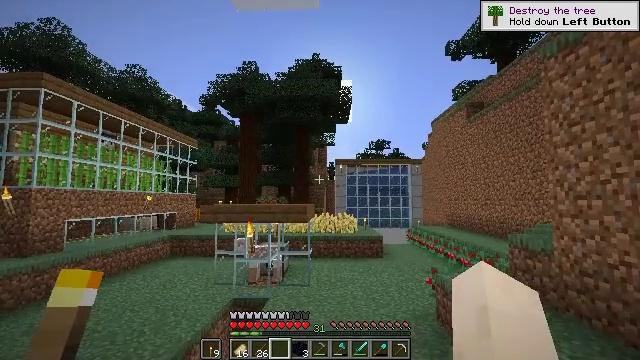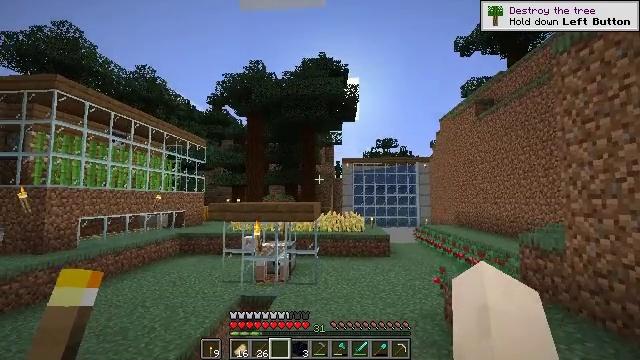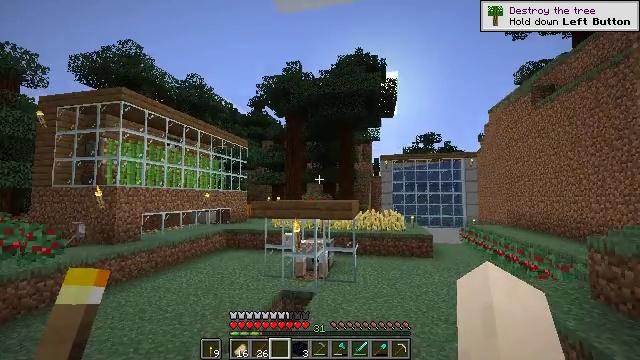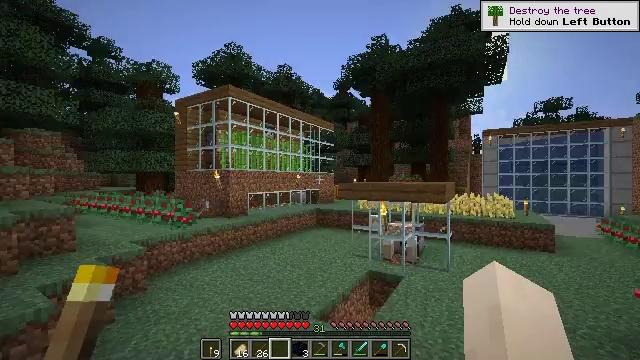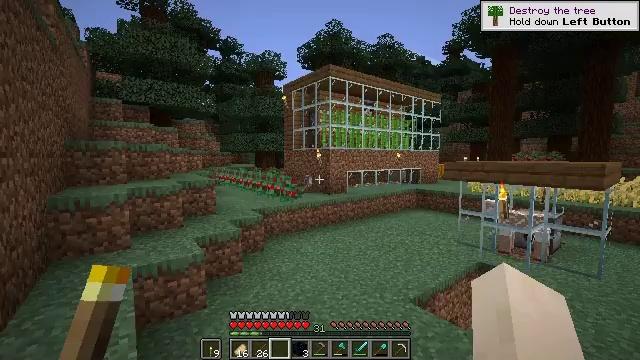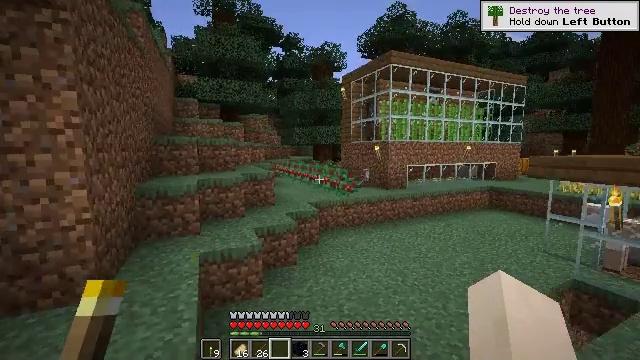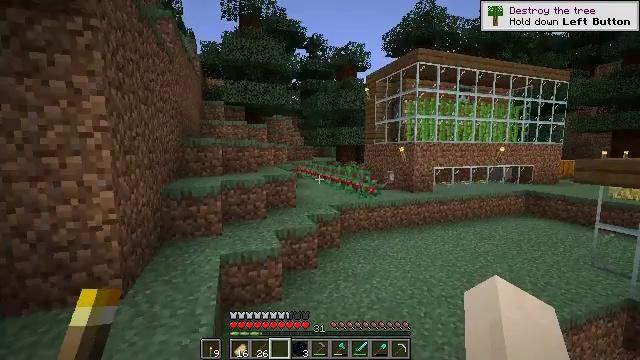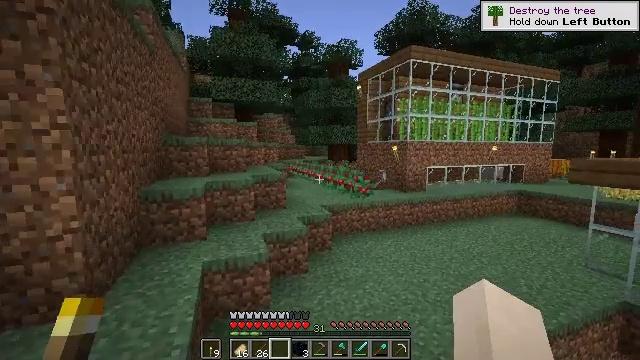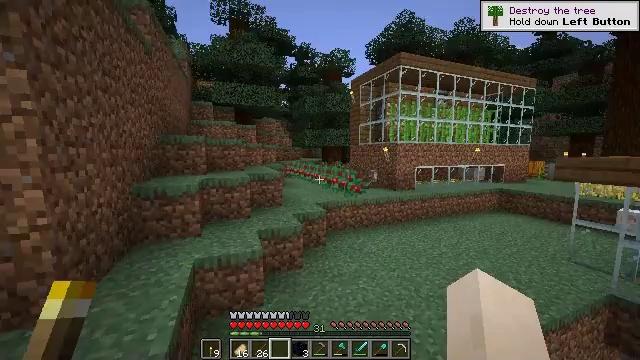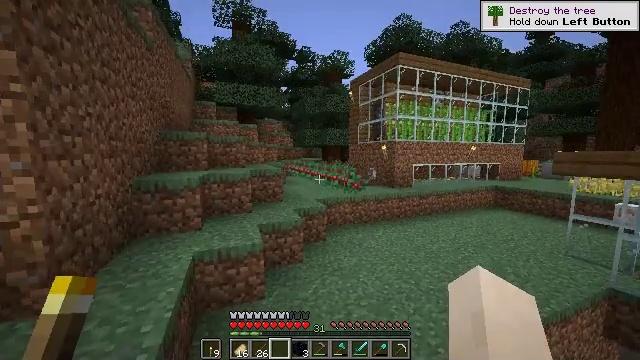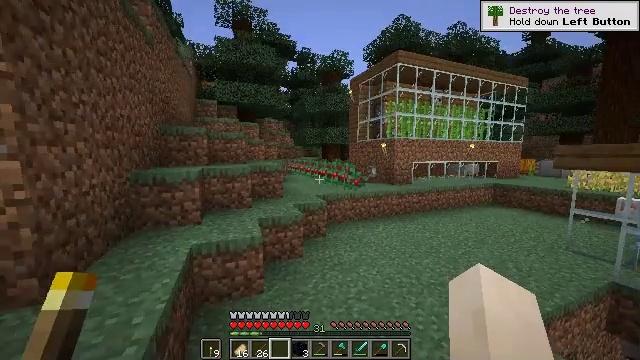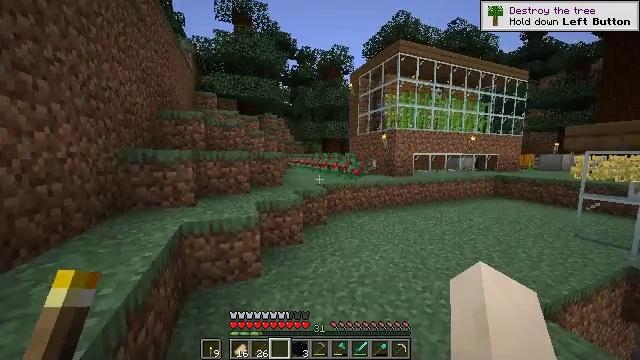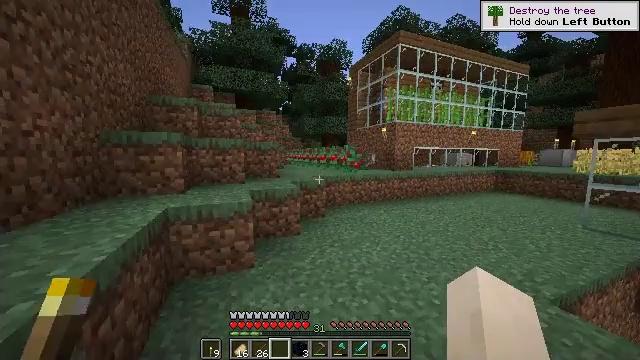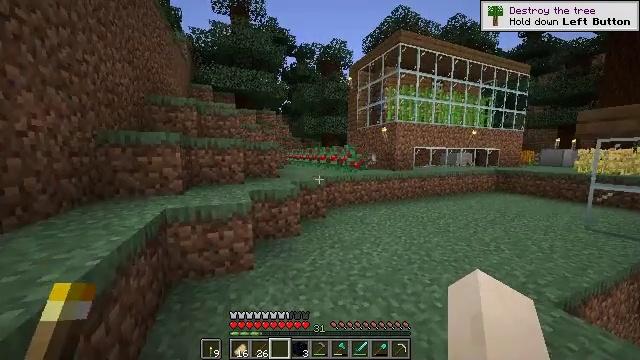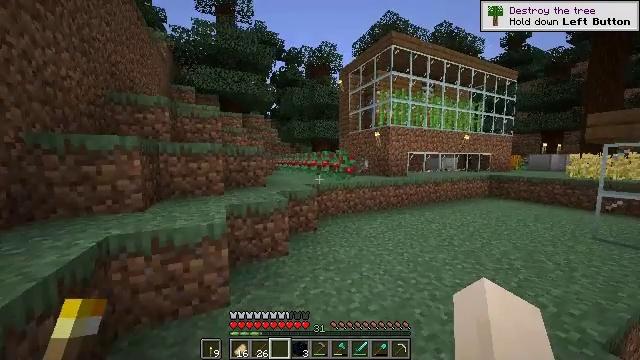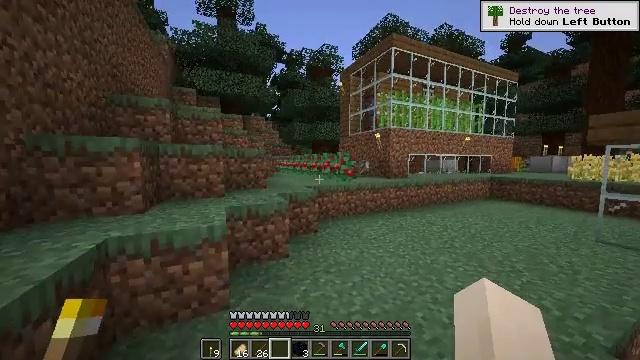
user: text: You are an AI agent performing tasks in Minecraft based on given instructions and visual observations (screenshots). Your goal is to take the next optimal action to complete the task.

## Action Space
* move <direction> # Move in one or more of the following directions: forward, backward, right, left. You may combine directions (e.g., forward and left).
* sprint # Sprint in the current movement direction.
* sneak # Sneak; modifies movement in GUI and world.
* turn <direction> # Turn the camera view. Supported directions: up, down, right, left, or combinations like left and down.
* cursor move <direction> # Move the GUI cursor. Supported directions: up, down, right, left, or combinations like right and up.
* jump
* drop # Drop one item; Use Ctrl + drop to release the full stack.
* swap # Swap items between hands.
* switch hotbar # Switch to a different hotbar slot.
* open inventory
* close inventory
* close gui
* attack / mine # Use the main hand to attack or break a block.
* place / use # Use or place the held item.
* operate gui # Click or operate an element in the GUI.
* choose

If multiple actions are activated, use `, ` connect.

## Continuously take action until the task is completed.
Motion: motion action
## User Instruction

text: Mine the large fern from the ground.
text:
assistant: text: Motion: turn left
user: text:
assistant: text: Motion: turn left
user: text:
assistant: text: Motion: move forward, turn left and down
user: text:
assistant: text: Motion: move forward, turn left and down
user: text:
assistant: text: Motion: move forward, turn left and down
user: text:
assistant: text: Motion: move forward, turn left
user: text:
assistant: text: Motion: move forward, sprint, turn right
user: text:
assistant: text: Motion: move forward, sprint, turn right
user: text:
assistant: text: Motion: move forward, sprint
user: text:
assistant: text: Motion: move forward, sprint
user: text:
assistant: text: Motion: move forward
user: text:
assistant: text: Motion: move forward
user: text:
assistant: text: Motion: move forward
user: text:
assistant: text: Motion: move forward, turn right and up
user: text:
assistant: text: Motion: move forward, sprint
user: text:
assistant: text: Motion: move forward, sprint
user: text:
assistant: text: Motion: move forward, sprint
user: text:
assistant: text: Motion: move forward, sprint, turn left
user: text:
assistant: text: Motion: move forward, sprint, turn left
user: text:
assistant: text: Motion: move forward, turn left
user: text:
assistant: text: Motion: move forward, turn left, jump
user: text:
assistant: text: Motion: move forward, turn left, jump
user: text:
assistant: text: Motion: move forward, turn left, jump
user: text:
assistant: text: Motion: move forward, turn left, jump
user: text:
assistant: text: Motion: move forward, turn left, jump
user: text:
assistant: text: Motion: move forward, turn left and up, jump
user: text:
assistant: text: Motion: move forward, turn left and up, jump
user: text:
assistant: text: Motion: move forward, turn left and up, jump
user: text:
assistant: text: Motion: move forward, jump
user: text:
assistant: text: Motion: move forward, jump